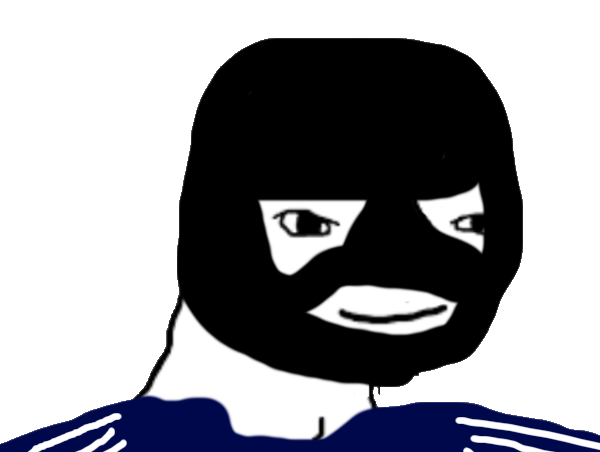
Label: 5_Zoomer